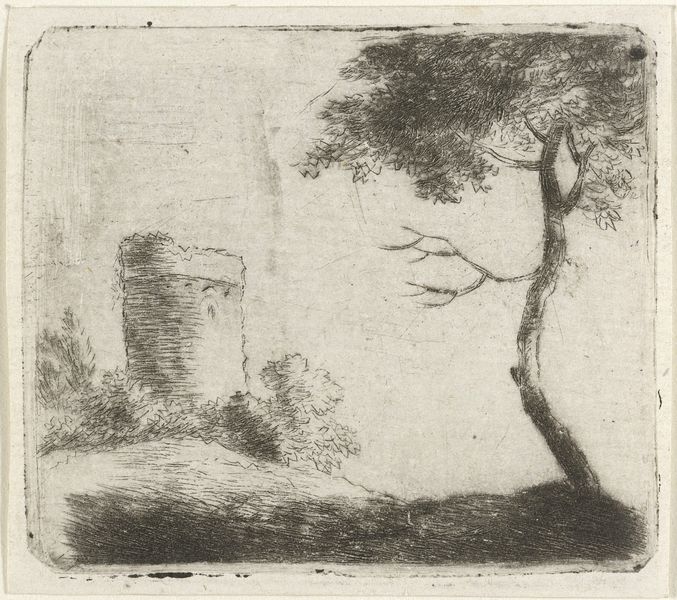
Titel: Landschap met ronde toren
Künstler: Johannes Janson
Standort: Amsterdam
Institution: Rijksmuseum
Schlagwörter: black, tree, building, grass, bushes, drawing, black and white, castle, shadow, line, sketch, draft, pencil, lines, leaf, sepia, catsle